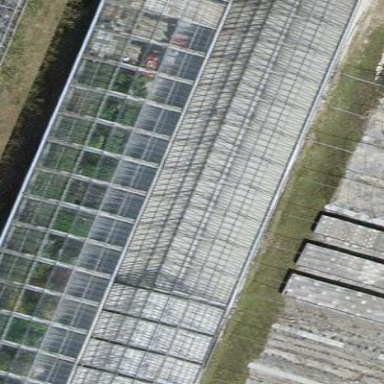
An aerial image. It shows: Greenhouse.